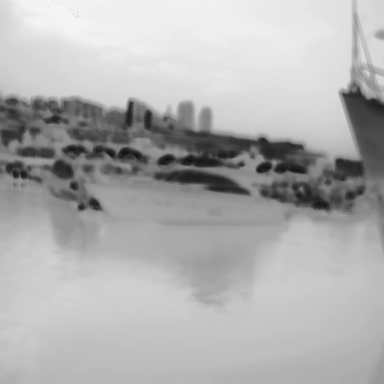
There is a canoe in the infrared image.